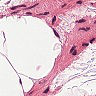
Metastatic tissue present: no